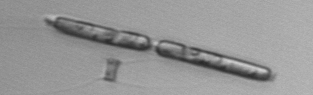
Label: Eucampia_morphytype1